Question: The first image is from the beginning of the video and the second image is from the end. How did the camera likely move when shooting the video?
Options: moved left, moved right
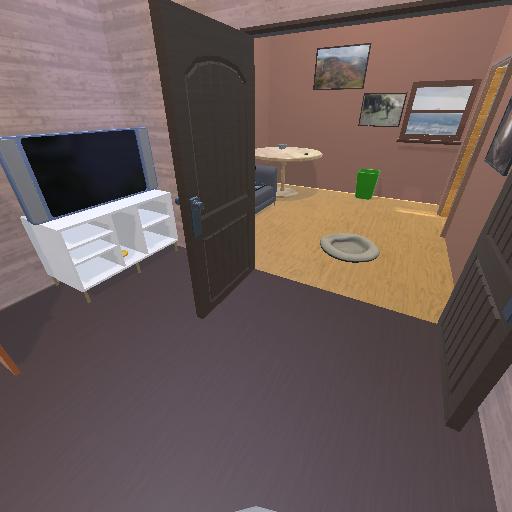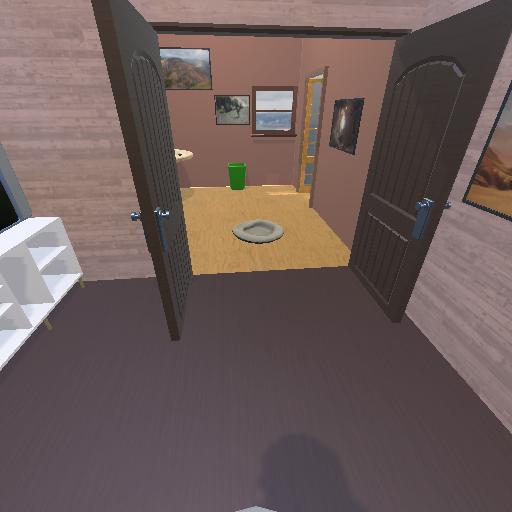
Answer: moved left